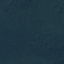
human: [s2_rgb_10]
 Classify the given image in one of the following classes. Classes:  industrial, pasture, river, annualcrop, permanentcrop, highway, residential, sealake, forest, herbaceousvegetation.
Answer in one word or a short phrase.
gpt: Forest